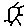
Label: sun